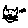
Label: cat